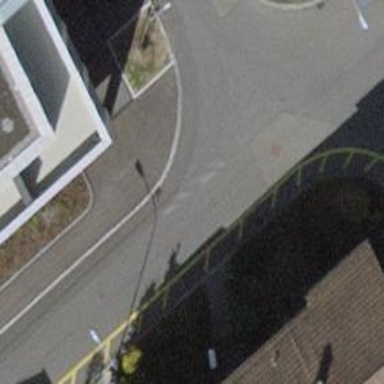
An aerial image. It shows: Residential road with asphalt surface and no sidewalks.